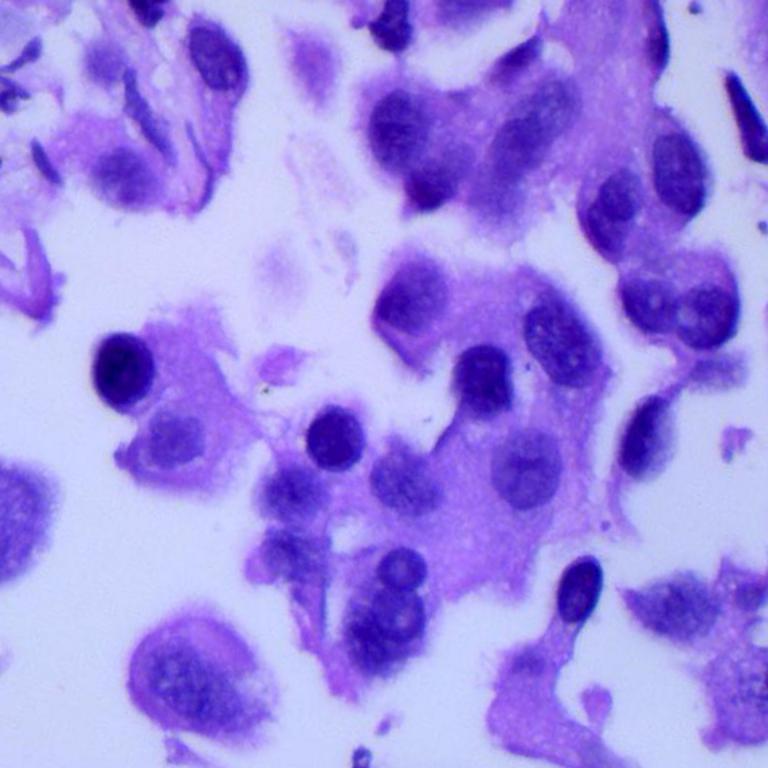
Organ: lung
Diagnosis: adenocarcinomas